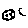
Label: moon